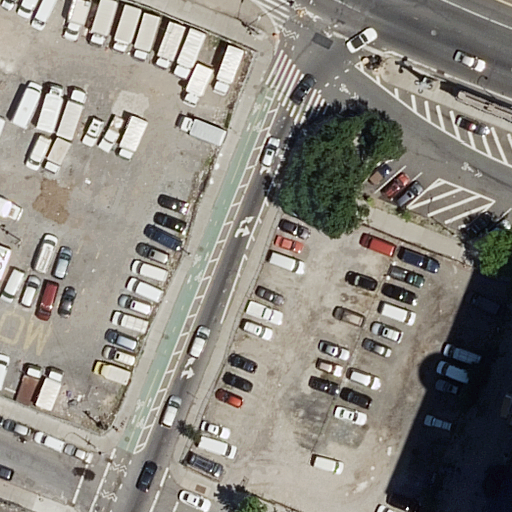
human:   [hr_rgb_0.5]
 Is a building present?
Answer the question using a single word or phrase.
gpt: yes

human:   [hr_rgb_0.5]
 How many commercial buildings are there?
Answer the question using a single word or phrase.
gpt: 0

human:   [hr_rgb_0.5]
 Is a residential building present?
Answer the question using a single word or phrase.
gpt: yes

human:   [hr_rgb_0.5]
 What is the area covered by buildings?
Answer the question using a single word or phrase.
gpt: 3063m2

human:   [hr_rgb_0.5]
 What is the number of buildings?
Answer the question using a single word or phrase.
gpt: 1

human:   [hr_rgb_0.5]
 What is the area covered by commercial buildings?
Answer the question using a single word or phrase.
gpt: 0m2

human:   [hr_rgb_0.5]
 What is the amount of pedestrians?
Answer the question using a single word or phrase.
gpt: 1

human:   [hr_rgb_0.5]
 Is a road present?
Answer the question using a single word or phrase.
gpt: yes

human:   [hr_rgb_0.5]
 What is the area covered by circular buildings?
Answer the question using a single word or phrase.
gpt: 0m2

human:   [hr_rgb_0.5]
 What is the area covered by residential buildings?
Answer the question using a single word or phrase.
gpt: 3063m2

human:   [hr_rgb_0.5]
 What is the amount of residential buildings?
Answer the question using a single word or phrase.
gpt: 1

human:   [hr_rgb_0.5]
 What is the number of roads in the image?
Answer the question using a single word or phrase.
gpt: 6

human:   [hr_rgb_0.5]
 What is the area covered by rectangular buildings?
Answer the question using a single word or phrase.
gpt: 3063m2

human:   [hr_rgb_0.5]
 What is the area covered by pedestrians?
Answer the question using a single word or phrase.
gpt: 523m2

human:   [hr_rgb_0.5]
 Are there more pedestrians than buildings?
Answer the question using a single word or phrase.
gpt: no

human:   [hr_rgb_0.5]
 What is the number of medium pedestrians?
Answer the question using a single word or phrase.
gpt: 0

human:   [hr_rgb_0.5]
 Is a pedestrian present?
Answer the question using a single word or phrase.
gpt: yes

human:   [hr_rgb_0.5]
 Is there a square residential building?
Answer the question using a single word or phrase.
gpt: no

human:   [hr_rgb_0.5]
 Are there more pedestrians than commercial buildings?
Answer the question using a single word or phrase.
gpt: yes

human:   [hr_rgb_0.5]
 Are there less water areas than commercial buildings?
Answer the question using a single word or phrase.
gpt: no

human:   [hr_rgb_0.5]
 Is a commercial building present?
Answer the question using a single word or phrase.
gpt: no

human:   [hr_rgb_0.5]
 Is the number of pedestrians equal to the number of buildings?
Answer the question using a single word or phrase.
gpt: yes

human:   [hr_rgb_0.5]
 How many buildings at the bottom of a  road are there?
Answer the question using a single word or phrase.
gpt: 1

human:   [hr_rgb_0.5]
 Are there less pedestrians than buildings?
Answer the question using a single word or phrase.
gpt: no

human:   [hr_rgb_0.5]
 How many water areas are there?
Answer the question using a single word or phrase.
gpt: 0

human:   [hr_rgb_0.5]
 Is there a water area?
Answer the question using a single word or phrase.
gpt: no

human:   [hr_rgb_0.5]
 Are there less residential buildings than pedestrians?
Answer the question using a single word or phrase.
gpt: no

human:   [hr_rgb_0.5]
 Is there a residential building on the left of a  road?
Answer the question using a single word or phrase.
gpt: no

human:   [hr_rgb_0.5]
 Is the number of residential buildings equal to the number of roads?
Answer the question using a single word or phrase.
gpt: no

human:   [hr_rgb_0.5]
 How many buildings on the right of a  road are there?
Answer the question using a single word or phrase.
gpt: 1

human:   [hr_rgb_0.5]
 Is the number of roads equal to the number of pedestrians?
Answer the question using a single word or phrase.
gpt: no

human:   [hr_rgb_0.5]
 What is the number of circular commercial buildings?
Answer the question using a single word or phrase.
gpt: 0

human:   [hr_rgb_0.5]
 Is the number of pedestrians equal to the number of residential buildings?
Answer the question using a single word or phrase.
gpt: yes

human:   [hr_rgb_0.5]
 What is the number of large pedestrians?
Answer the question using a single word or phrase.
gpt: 1

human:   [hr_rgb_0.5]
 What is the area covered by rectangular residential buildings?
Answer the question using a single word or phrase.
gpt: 3063m2

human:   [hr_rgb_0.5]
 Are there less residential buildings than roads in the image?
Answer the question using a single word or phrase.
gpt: yes

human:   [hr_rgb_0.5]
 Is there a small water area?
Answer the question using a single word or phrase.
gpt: no

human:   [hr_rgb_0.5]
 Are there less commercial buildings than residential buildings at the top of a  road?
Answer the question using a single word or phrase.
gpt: no

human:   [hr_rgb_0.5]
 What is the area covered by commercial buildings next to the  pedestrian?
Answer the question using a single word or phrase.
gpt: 0m2

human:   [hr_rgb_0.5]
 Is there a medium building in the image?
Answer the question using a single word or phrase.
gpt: no

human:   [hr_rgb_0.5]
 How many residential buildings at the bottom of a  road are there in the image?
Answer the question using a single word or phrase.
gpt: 1

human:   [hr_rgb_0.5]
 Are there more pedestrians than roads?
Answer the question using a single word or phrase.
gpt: no

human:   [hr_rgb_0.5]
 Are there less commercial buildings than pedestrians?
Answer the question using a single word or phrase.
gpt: yes

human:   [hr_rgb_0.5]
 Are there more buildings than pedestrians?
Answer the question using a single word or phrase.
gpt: no

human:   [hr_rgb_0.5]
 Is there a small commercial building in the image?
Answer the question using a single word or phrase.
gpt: no

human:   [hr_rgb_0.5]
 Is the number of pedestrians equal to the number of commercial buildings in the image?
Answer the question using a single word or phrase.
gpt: no

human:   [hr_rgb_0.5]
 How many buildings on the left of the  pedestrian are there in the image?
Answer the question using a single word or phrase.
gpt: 0

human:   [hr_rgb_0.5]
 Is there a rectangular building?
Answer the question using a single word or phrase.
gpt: yes

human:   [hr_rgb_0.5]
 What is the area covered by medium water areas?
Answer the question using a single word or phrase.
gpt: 0m2

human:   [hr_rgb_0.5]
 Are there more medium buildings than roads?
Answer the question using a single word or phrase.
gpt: no

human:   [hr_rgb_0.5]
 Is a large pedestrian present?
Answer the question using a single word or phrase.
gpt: yes

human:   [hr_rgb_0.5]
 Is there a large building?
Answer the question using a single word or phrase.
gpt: yes

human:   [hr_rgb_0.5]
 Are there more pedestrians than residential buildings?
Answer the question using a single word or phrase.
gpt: no

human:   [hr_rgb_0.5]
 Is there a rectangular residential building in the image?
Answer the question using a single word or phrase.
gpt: yes

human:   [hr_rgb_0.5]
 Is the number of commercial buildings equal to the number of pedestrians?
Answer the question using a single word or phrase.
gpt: no

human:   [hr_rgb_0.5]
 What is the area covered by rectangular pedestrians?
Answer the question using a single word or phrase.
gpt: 523m2

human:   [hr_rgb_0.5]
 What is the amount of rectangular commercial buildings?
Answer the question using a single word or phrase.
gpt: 0

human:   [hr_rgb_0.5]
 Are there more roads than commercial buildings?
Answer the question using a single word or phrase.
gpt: yes

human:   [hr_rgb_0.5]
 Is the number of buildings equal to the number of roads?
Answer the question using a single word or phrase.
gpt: no

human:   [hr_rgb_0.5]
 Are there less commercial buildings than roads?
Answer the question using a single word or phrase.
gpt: yes

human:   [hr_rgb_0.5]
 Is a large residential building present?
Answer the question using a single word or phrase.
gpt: yes

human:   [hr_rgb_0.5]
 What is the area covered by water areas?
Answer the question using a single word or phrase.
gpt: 0m2

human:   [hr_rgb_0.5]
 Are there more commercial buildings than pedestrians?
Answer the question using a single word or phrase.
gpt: no

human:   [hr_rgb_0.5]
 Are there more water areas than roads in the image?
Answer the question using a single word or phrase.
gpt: no